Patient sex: M
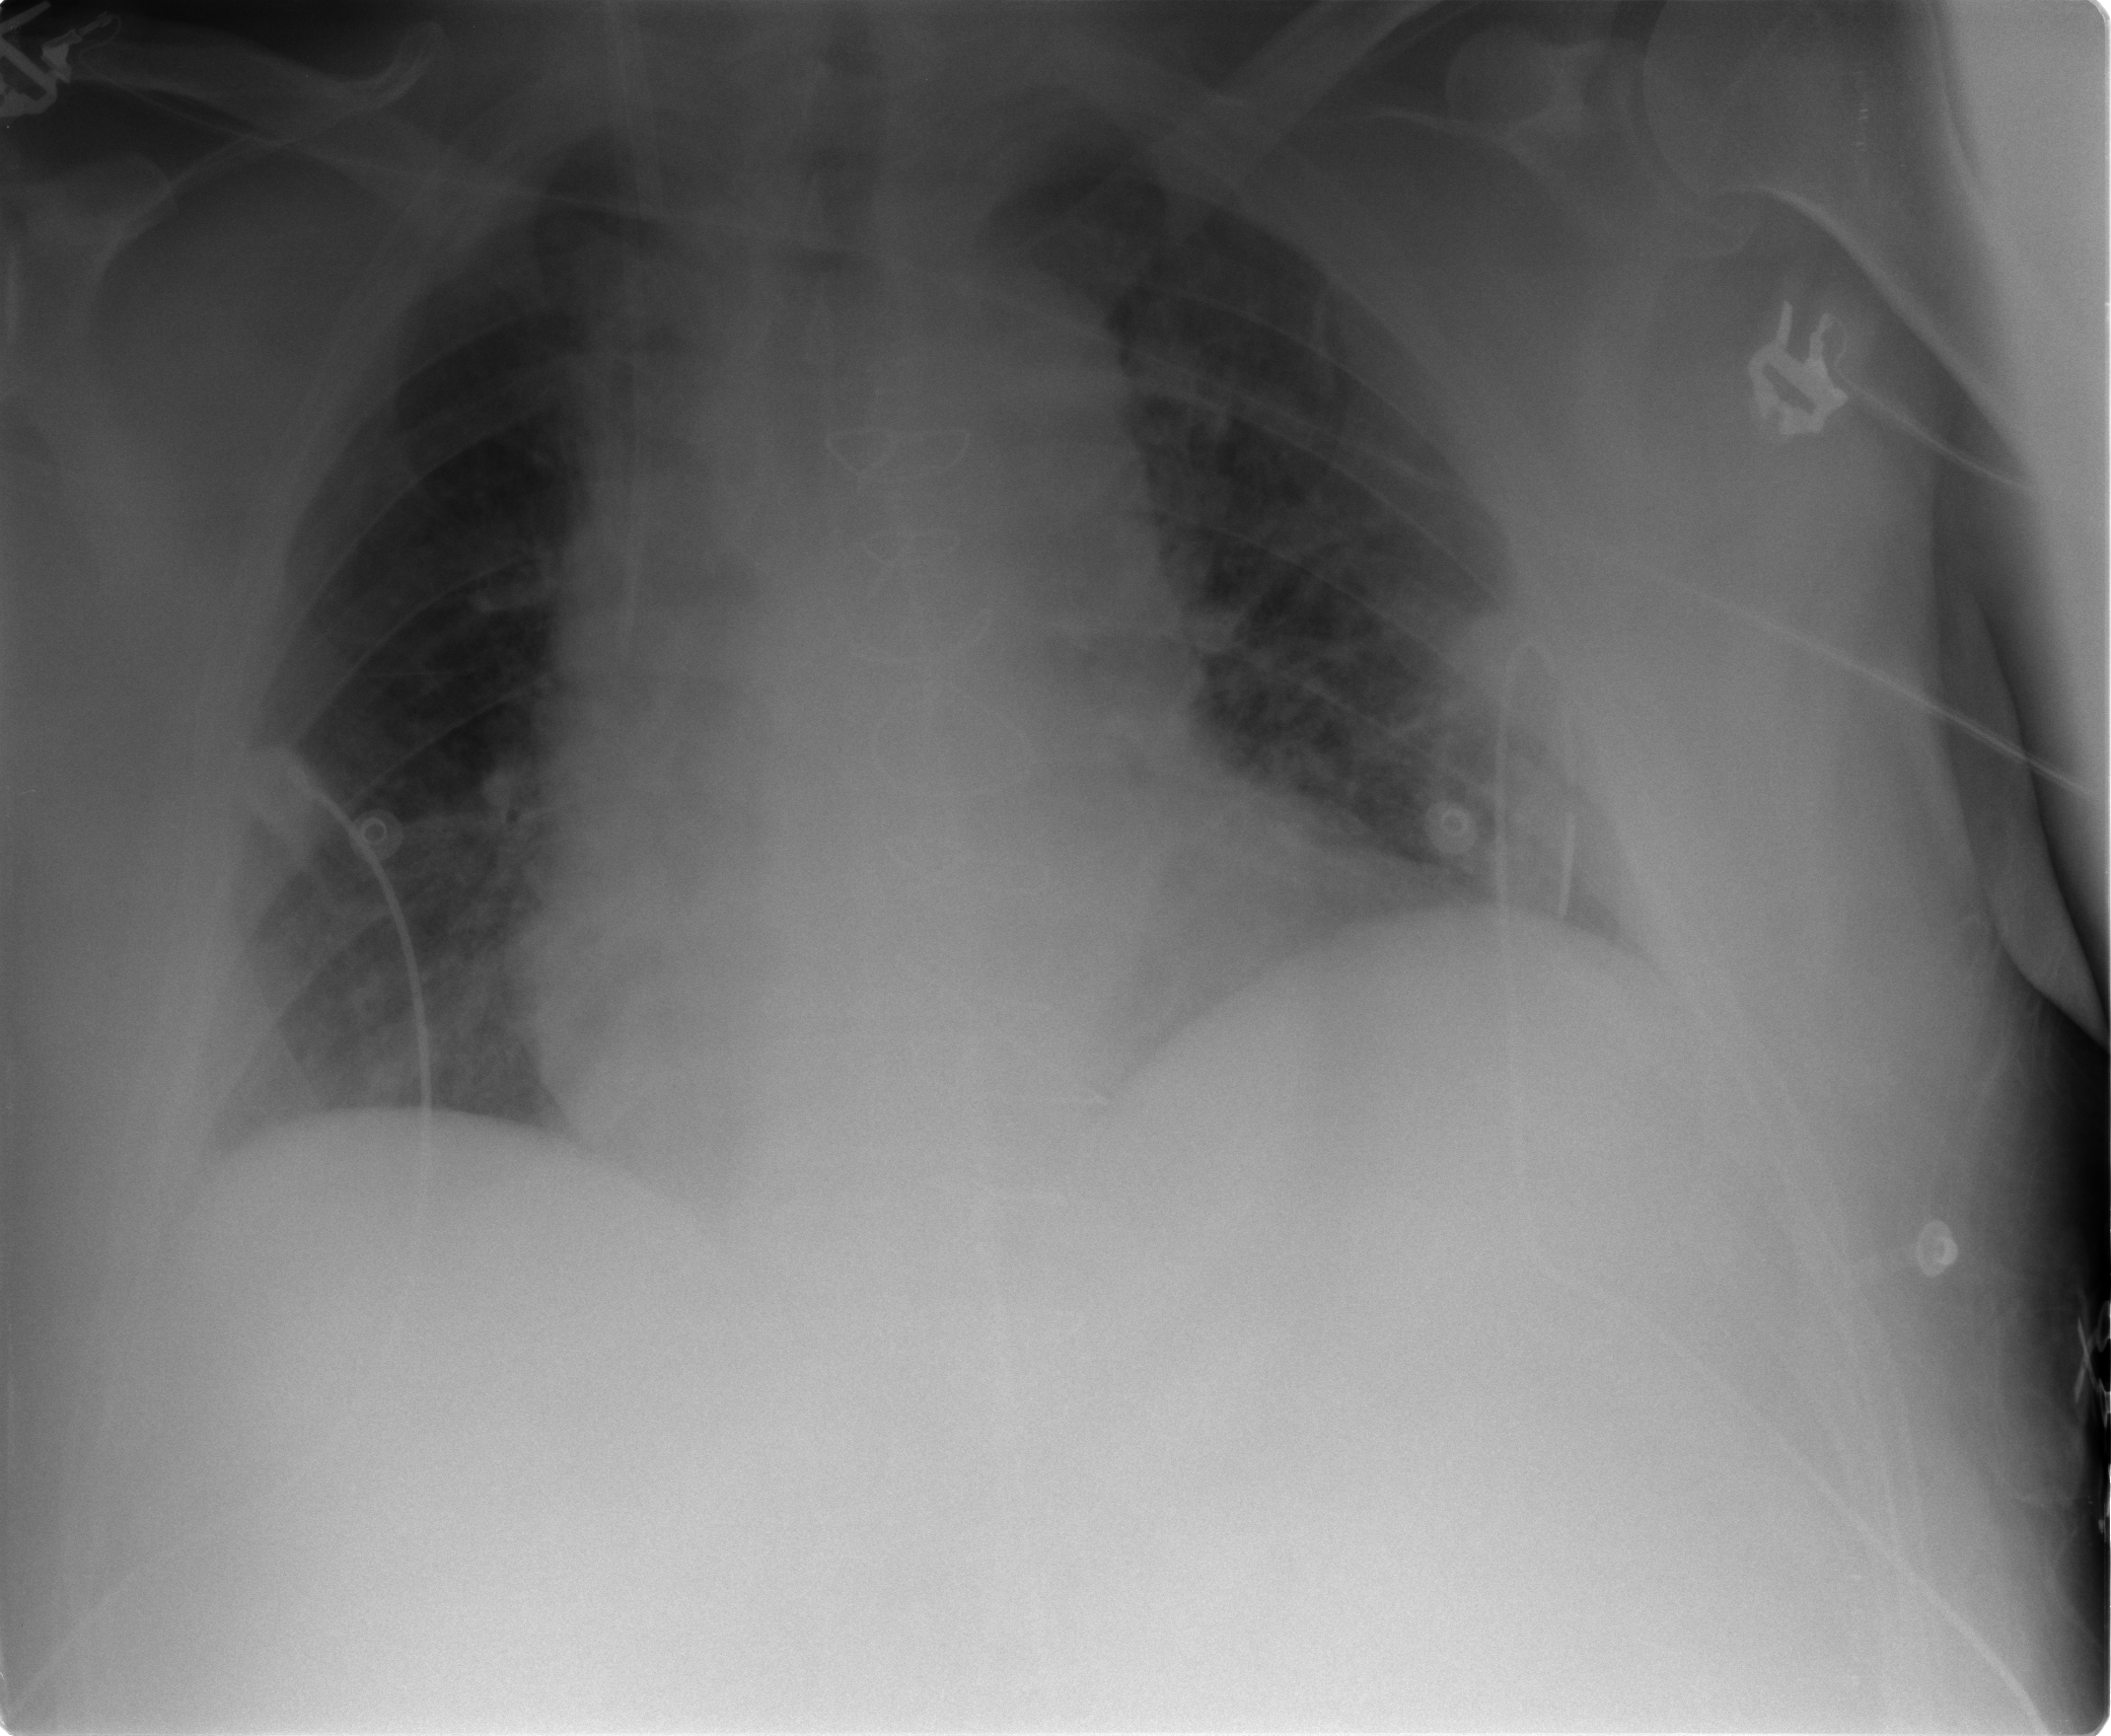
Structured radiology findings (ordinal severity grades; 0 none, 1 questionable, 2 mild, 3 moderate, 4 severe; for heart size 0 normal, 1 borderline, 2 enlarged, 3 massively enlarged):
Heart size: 2
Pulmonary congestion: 1
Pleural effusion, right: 0
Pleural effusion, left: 0
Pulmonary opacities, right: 0
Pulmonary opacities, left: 0
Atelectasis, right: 1
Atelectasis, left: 1